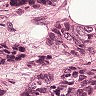
Metastatic tissue present: yes